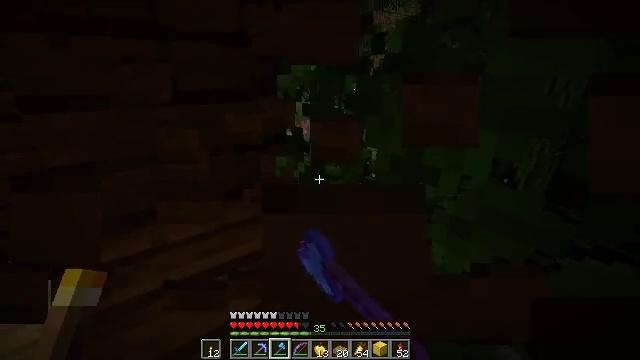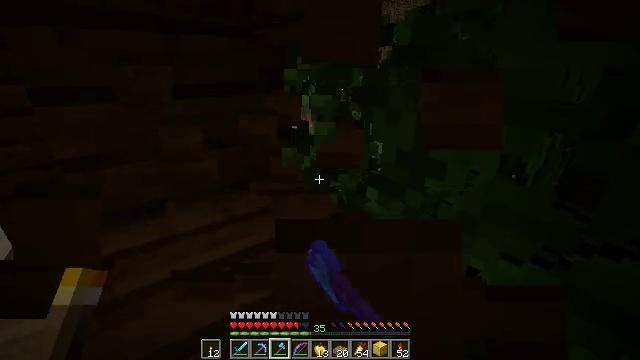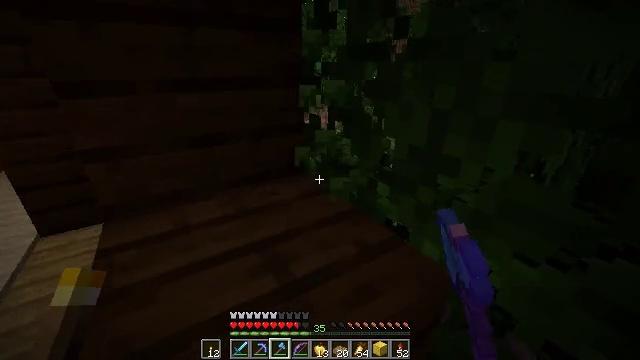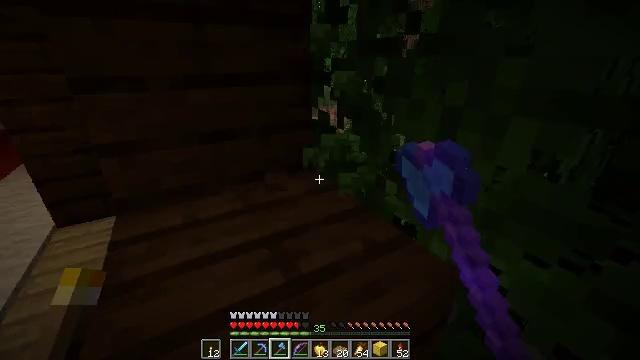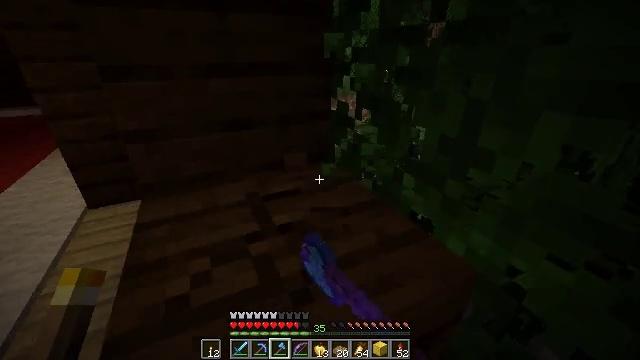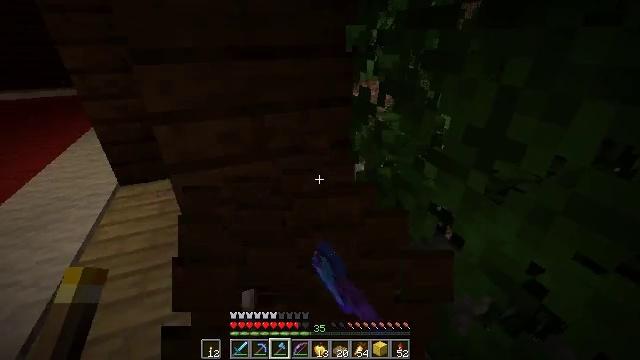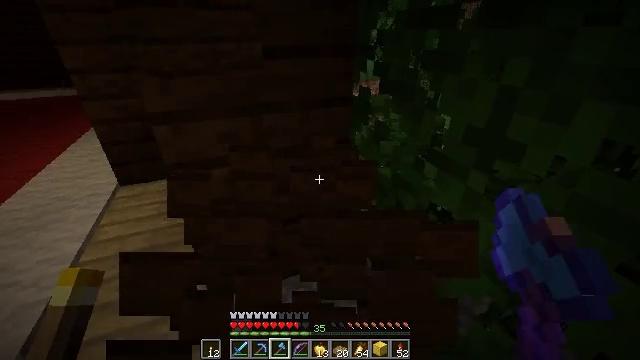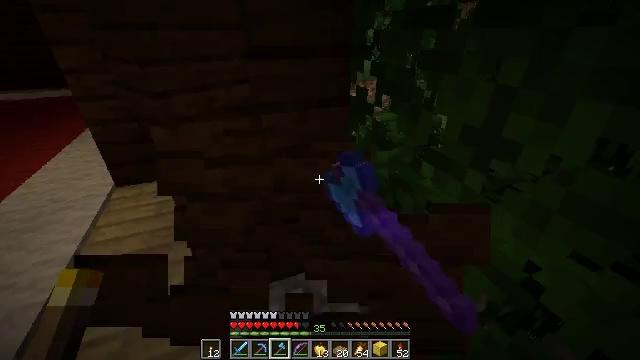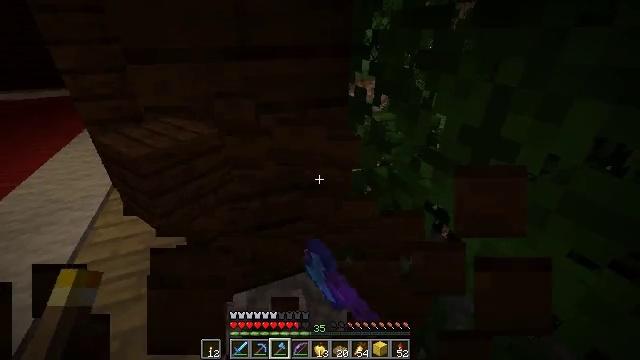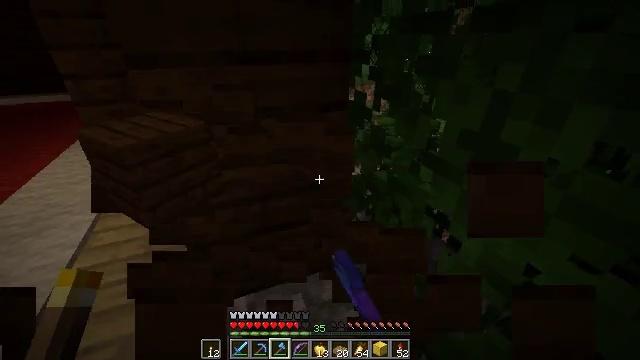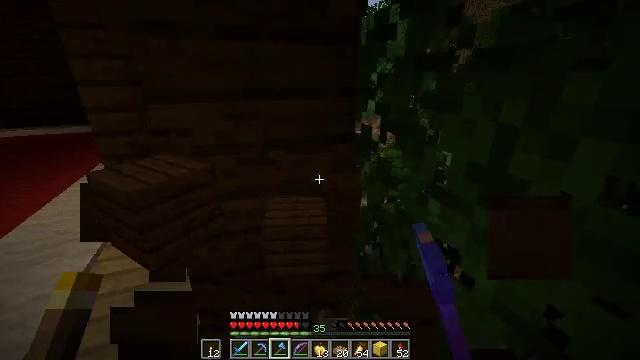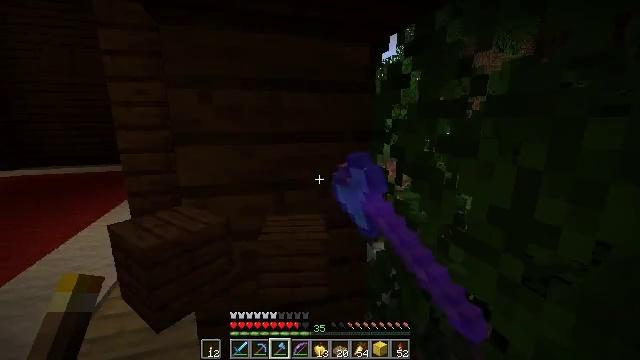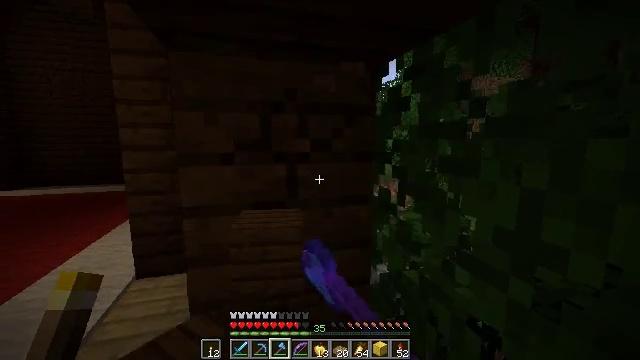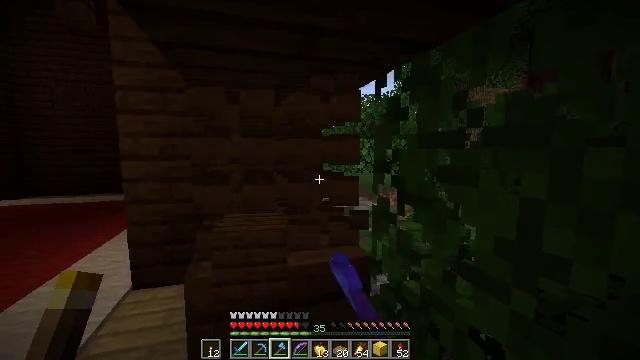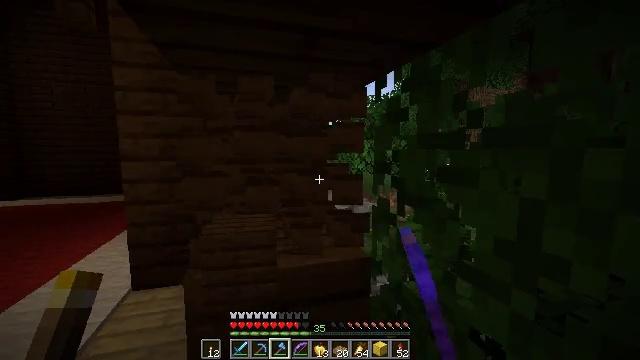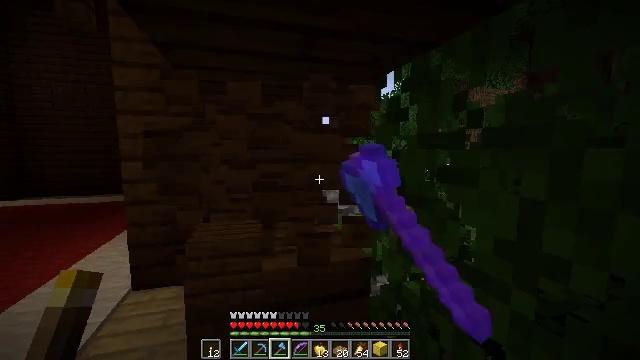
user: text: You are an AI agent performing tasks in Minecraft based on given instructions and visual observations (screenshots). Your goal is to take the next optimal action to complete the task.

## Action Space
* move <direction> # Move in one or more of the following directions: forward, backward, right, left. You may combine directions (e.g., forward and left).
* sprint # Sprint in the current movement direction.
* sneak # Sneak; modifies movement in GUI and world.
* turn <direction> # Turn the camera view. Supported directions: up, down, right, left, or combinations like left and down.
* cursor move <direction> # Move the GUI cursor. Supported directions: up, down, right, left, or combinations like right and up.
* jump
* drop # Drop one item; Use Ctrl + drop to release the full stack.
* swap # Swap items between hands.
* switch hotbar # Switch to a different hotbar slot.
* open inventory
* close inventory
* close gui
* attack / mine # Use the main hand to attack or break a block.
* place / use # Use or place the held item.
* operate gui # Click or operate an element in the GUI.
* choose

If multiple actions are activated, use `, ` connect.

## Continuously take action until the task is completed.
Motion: motion action
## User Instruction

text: Collect dark oak planks from a structure.
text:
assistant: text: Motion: turn left and down, attack / mine
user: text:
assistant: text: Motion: turn left and down, attack / mine
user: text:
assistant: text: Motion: turn left, attack / mine
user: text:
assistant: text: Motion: turn left and down, attack / mine
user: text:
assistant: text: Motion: turn left and down, attack / mine
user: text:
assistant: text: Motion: attack / mine
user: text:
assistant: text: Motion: attack / mine
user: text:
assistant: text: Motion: attack / mine
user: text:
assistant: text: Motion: attack / mine
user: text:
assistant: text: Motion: turn left and up, attack / mine
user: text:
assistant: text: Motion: turn left and up, attack / mine
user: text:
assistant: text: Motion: turn up, attack / mine
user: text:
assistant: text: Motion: turn up, attack / mine
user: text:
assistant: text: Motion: attack / mine
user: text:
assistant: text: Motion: attack / mine
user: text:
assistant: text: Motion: attack / mine
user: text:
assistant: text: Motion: turn left and down, attack / mine
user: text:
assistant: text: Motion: turn left and down, attack / mine
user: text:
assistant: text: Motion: turn down, attack / mine
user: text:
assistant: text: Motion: turn down, attack / mine
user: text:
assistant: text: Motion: attack / mine
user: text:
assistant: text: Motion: attack / mine
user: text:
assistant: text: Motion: move forward, attack / mine
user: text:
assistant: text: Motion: move forward, attack / mine
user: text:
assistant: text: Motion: move forward, attack / mine
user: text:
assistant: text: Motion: move forward, attack / mine
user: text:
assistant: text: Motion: move forward, attack / mine
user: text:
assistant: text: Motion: move forward, attack / mine
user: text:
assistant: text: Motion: move forward, attack / mine
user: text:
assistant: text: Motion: move forward, attack / mine